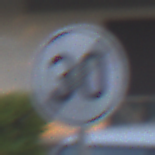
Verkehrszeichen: EndeGeschwindigkeit30
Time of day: SunriseSunset
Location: Outdoor (Urban)
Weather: Clear
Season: NotSpecified
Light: Natural